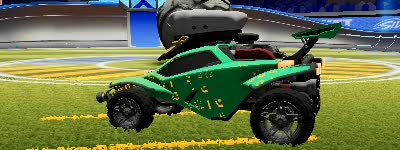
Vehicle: octane